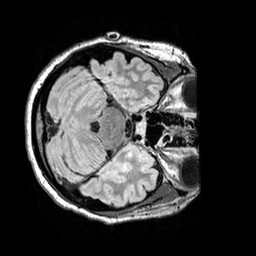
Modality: FLAIR
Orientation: axial
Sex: female
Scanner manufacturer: siemens
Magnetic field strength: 3 T
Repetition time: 5 s
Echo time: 0.395 s